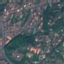
Land use / land cover class: Residential